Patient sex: M
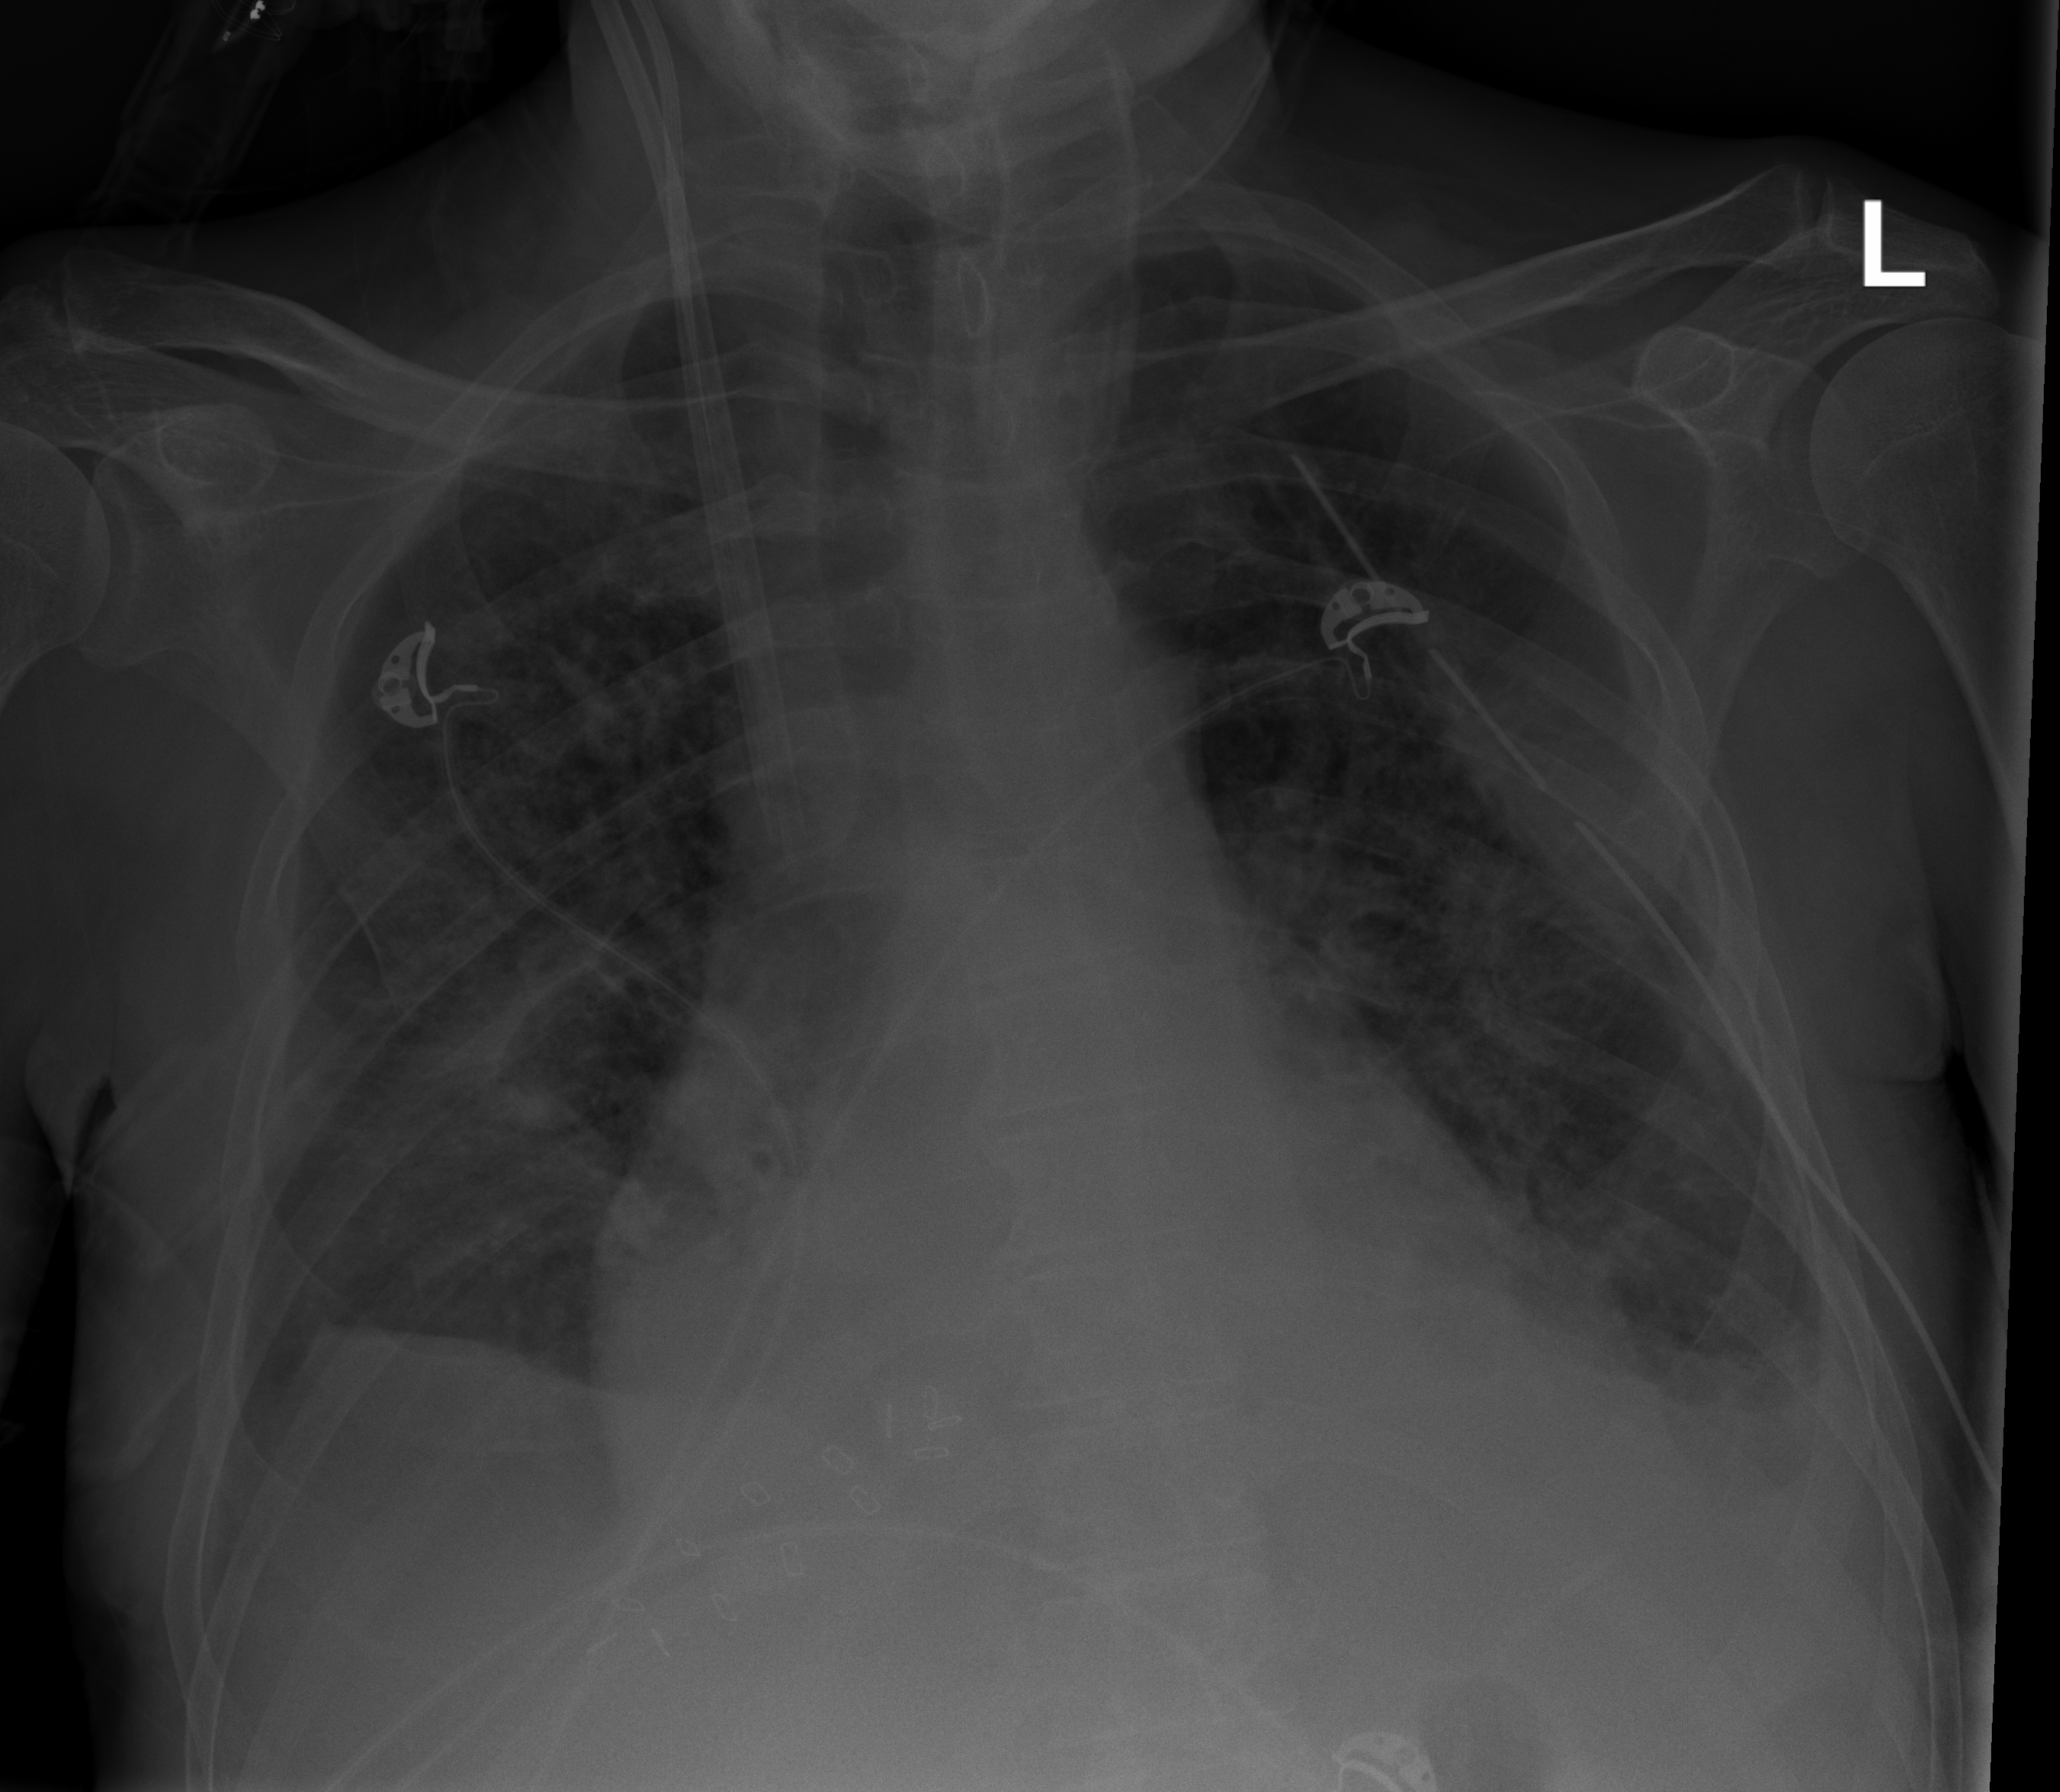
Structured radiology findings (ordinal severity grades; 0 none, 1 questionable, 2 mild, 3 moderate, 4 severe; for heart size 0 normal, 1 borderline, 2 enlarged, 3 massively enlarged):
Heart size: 2
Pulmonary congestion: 2
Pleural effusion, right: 1
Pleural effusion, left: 1
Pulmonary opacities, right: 3
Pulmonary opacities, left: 2
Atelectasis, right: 2
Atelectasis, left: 2